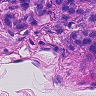
Metastatic tissue present: yes